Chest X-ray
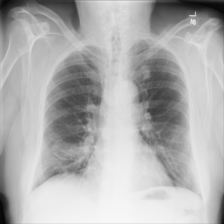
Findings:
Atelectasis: positive
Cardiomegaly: negative
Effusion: negative
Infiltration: positive
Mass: negative
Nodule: negative
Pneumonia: negative
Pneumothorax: negative
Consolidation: negative
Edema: negative
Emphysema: positive
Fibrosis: negative
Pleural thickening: negative
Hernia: negative